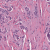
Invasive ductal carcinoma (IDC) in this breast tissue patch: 1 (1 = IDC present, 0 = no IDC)